Field crop: tomato
Growth stage: 1
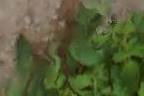
Species: tomato